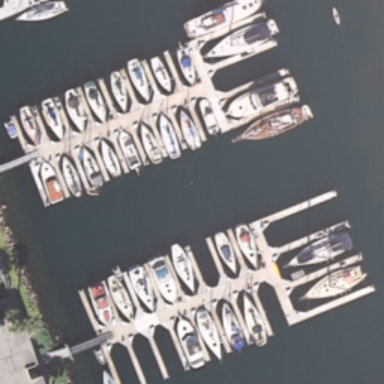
Some boats docked neatly at the harbor and the water is deep blue .